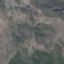
Land use / land cover: HerbaceousVegetation